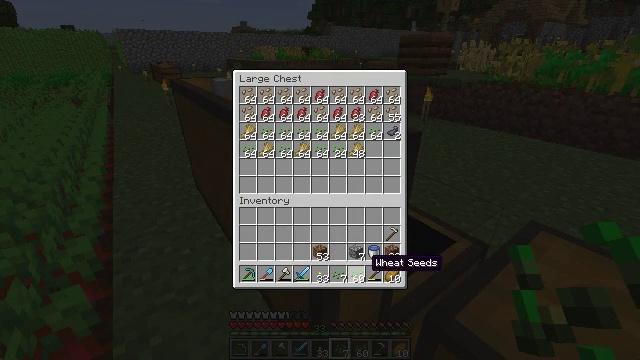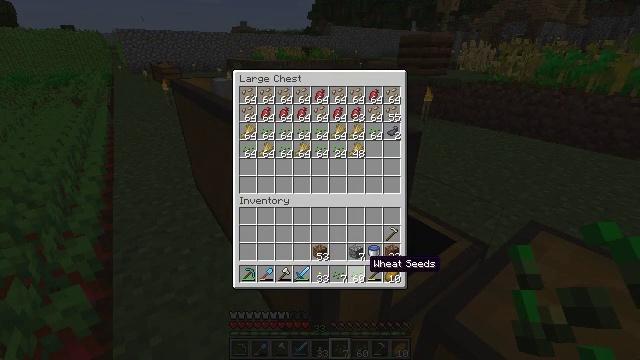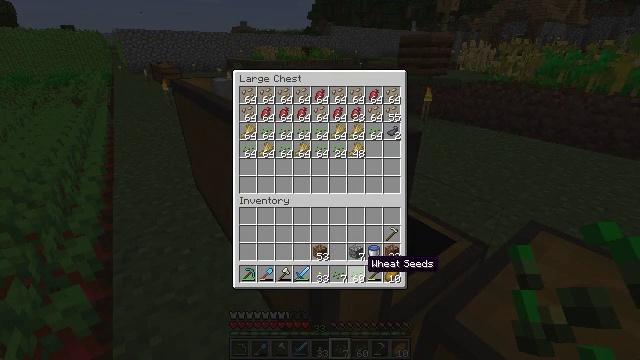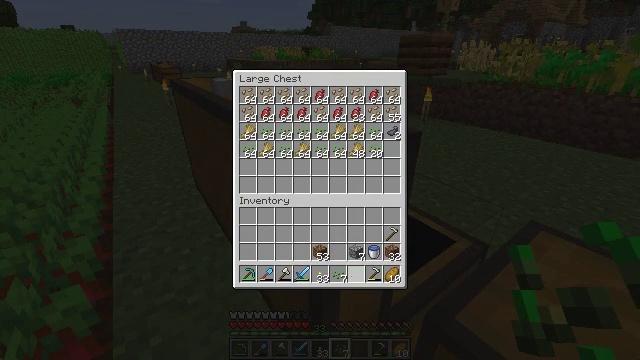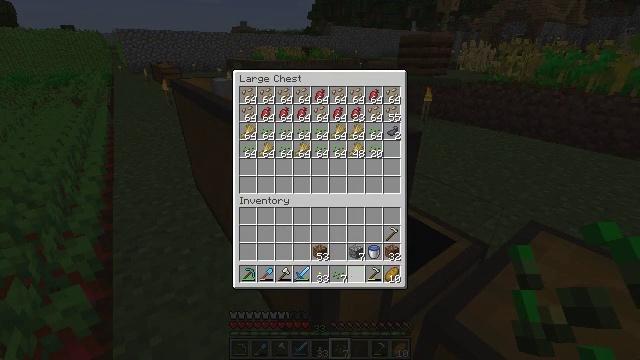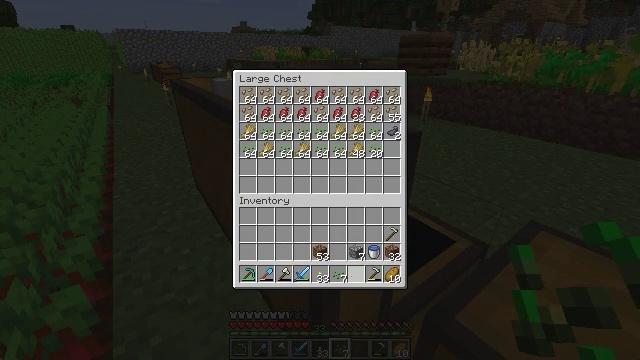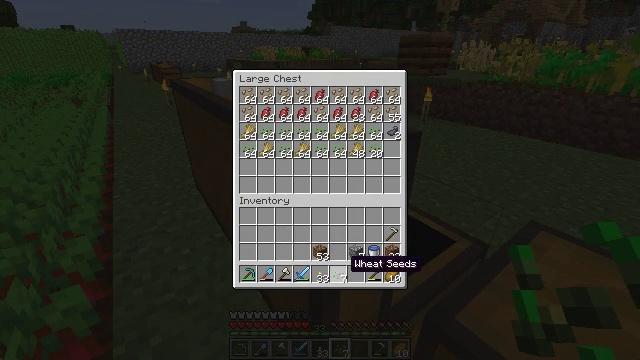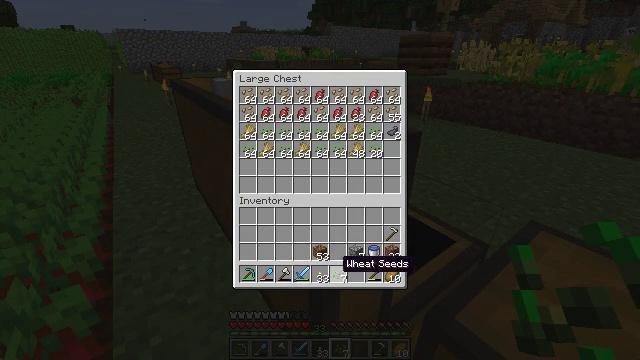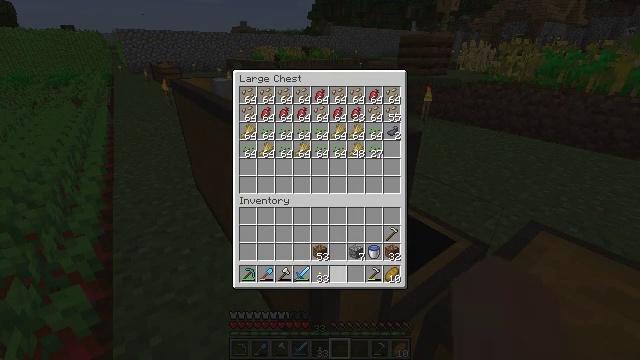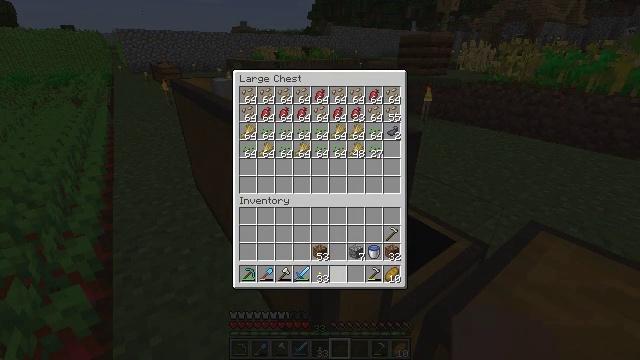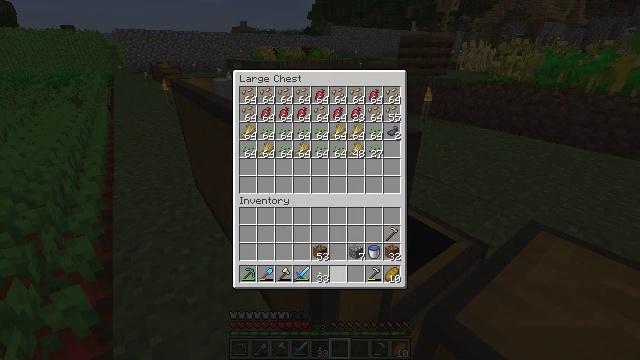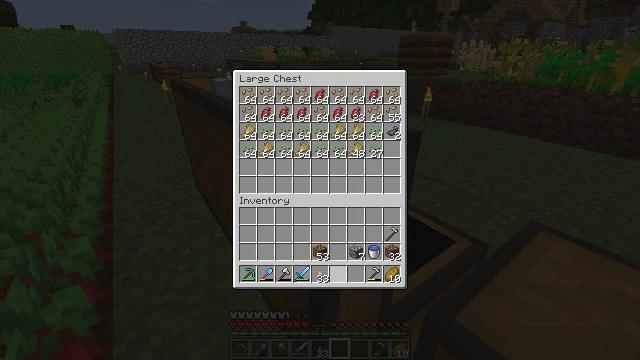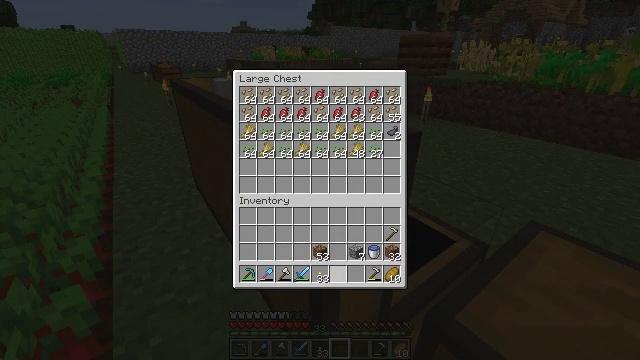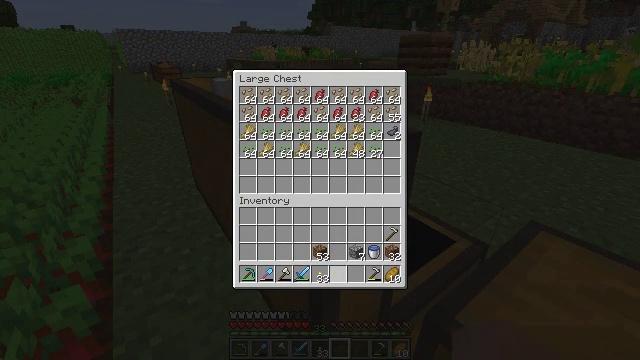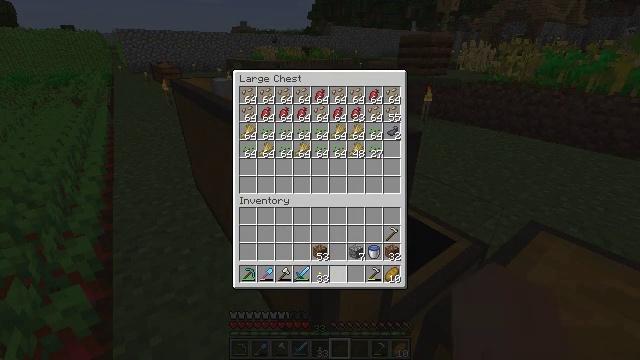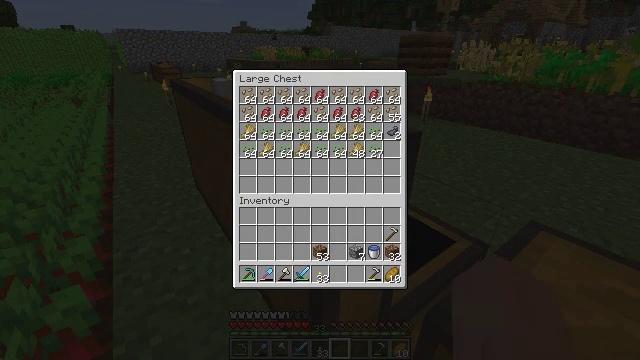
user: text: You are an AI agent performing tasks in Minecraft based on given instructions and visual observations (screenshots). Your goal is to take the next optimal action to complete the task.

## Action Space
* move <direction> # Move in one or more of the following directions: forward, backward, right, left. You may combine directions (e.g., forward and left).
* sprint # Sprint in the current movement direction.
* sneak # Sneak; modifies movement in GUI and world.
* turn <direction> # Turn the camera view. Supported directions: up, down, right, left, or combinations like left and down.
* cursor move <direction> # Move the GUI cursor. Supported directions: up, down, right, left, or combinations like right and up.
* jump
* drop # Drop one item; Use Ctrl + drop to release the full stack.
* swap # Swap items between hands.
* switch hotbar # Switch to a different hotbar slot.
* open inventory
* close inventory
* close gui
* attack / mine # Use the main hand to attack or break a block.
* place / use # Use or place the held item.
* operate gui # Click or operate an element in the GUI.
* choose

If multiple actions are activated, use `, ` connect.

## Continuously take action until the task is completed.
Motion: motion action
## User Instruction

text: Gather beetroots by breaking the plants.
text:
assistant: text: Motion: sneak
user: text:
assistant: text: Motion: sneak
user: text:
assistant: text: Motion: sneak, choose
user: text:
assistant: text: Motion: sneak, choose
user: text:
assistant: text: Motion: sneak, choose
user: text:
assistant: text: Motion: sneak, cursor move left
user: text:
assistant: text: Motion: sneak, cursor move left
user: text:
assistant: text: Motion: sneak, choose
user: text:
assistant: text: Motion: sneak, choose
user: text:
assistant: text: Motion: sneak, choose
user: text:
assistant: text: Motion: sneak
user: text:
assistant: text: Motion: sneak
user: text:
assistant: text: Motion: sneak
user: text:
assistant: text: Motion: sneak
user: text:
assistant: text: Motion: sneak
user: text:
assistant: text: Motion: sneak
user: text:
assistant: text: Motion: sneak
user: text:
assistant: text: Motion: sneak
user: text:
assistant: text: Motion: sneak
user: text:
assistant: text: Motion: no_op
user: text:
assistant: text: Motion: no_op
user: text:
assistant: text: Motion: no_op
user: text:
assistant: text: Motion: no_op
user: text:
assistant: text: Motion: no_op
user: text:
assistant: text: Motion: no_op
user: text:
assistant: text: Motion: close gui
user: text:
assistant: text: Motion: no_op
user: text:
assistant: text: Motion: turn right
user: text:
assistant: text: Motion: turn right
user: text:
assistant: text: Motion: no_op